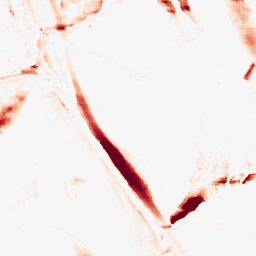
Category: morphological
Decomposition family: morphological_ellipse
Decomposition parameters: operation: opening
width: 5
height: 30
Upsampling method: quintic
Upsampling parameters: scale: 8
Upsampling scale: 8